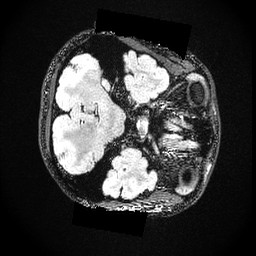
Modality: FLAIR
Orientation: axial
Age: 22
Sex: female
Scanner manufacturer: ge
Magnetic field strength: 3 T
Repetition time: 4.802 s
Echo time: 0.1158 s